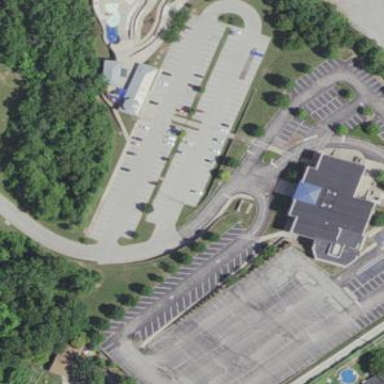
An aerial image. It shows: Parking area.